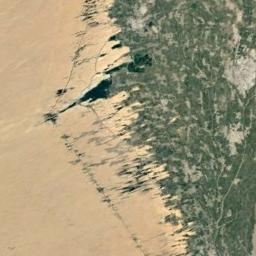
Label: desert